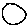
Label: circle